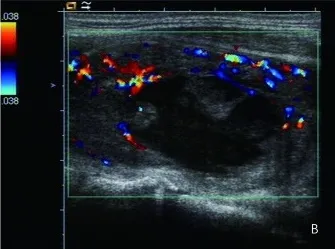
Thyroid tuberculosis in a 45-year-old patient. (B) Color Doppler examination revealing punctated and banded flow signals around the nodule.
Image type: radiology (ultrasound)